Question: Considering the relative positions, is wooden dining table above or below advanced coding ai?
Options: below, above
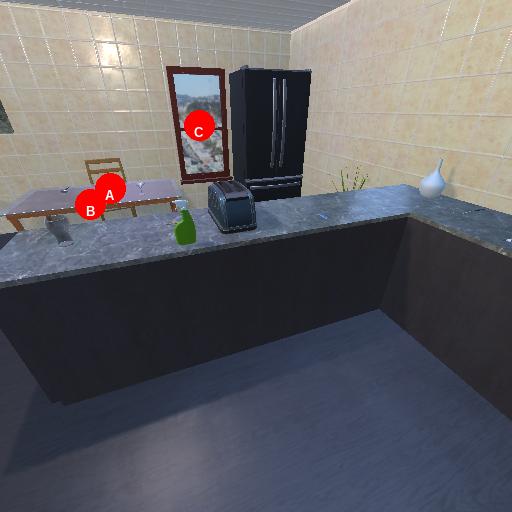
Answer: below